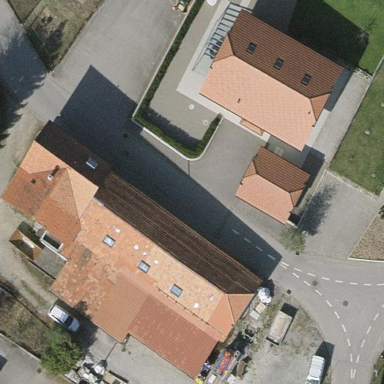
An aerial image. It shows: Building.